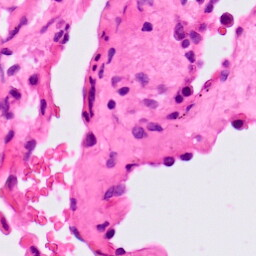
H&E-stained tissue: Lung